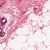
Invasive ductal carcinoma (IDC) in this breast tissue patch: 0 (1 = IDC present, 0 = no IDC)